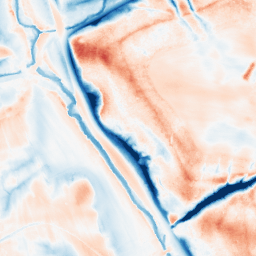
Category: classical
Decomposition family: gaussian
Decomposition parameters: sigma: 10
Upsampling method: regularized
Upsampling parameters: scale: 4
lambda_reg: 0.01
Upsampling scale: 4